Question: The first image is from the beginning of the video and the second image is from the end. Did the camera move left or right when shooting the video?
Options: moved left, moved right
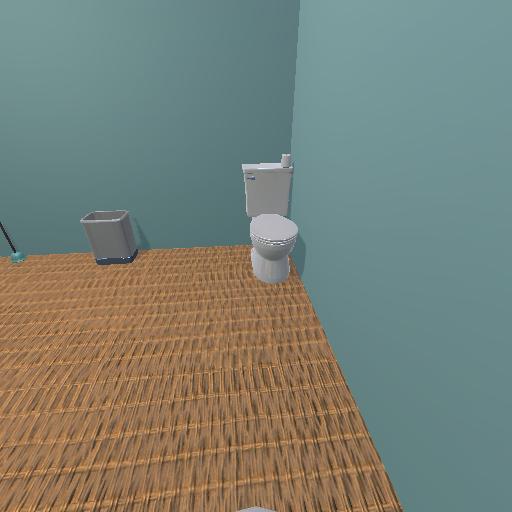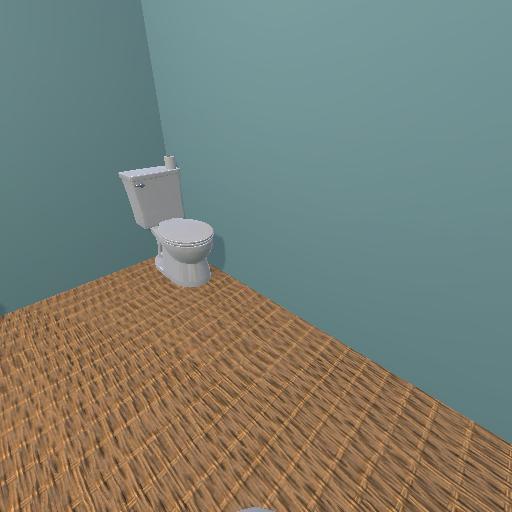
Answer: moved left